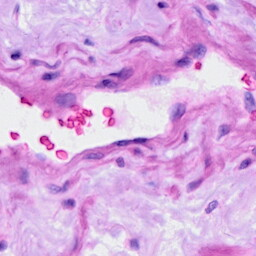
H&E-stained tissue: Ovarian